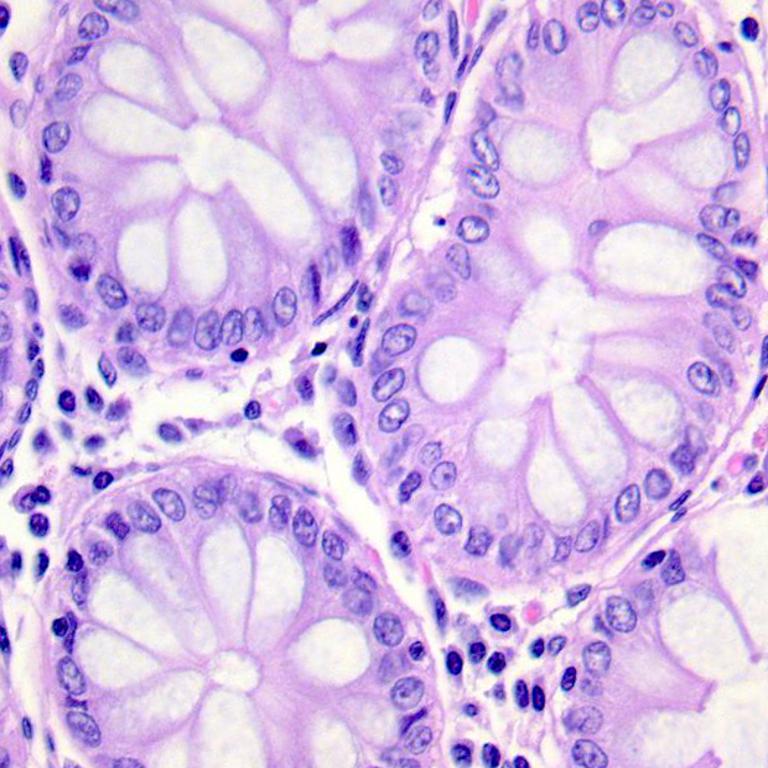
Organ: colon
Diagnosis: benign